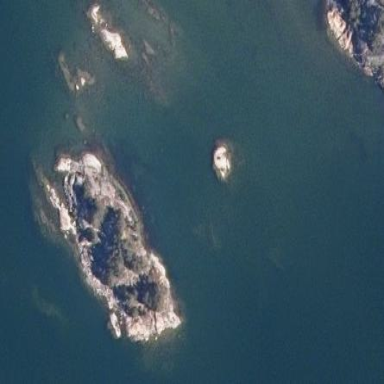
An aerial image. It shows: Islet along the coastline.